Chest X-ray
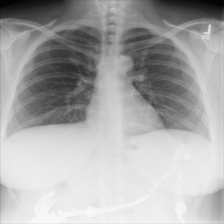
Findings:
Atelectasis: negative
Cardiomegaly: negative
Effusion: negative
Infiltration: negative
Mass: negative
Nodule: negative
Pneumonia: negative
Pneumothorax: negative
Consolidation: negative
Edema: negative
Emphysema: negative
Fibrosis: negative
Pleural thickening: negative
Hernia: negative